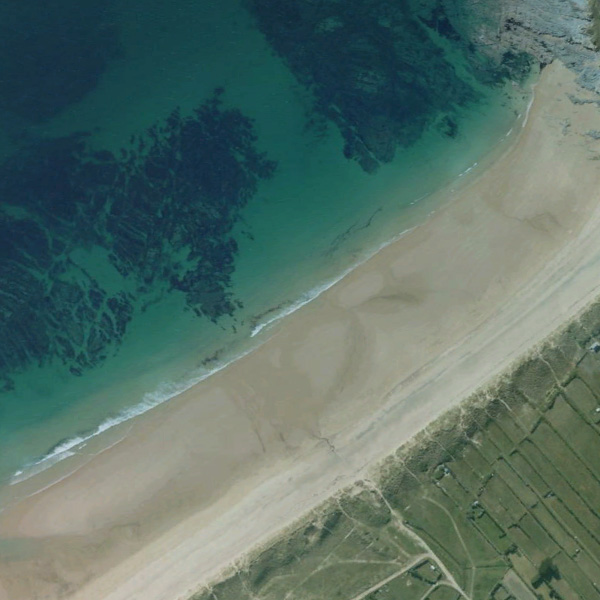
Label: Beach